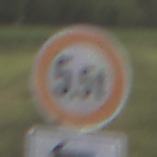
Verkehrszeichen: TatsaechlicheMasse
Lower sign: RichtungsangabeDurchPfeile2
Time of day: SunriseSunset
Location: Outdoor (Nature)
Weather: Clear
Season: NotSpecified
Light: Natural